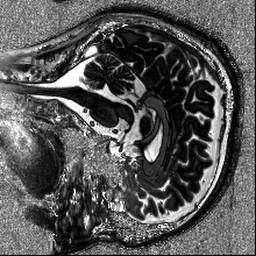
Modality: MP2RAGE
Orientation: sagittal
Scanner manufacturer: siemens
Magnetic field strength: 6.98 T
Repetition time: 4.73 s
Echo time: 0.00191 s